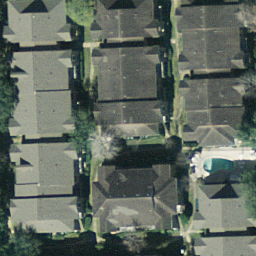
Label: residential